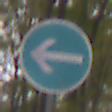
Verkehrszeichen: VorgeschriebeneFahrtrichtungHierLinks
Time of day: Midday
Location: Outdoor (Nature)
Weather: Overcast
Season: NotSpecified
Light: Natural